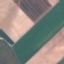
Land use / land cover: AnnualCrop